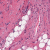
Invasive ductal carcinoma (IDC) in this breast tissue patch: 1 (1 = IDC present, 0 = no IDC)